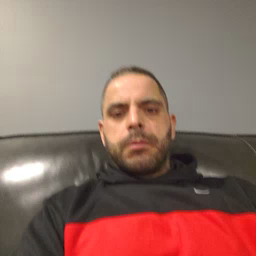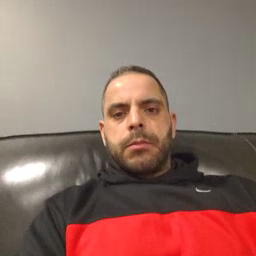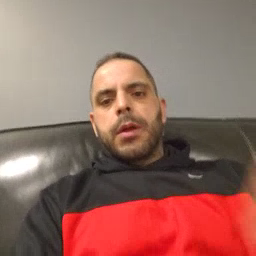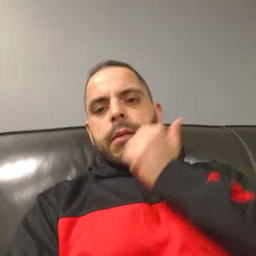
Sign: every